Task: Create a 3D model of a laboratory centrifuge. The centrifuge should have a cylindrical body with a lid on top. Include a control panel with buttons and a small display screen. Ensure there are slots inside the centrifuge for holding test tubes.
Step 413:
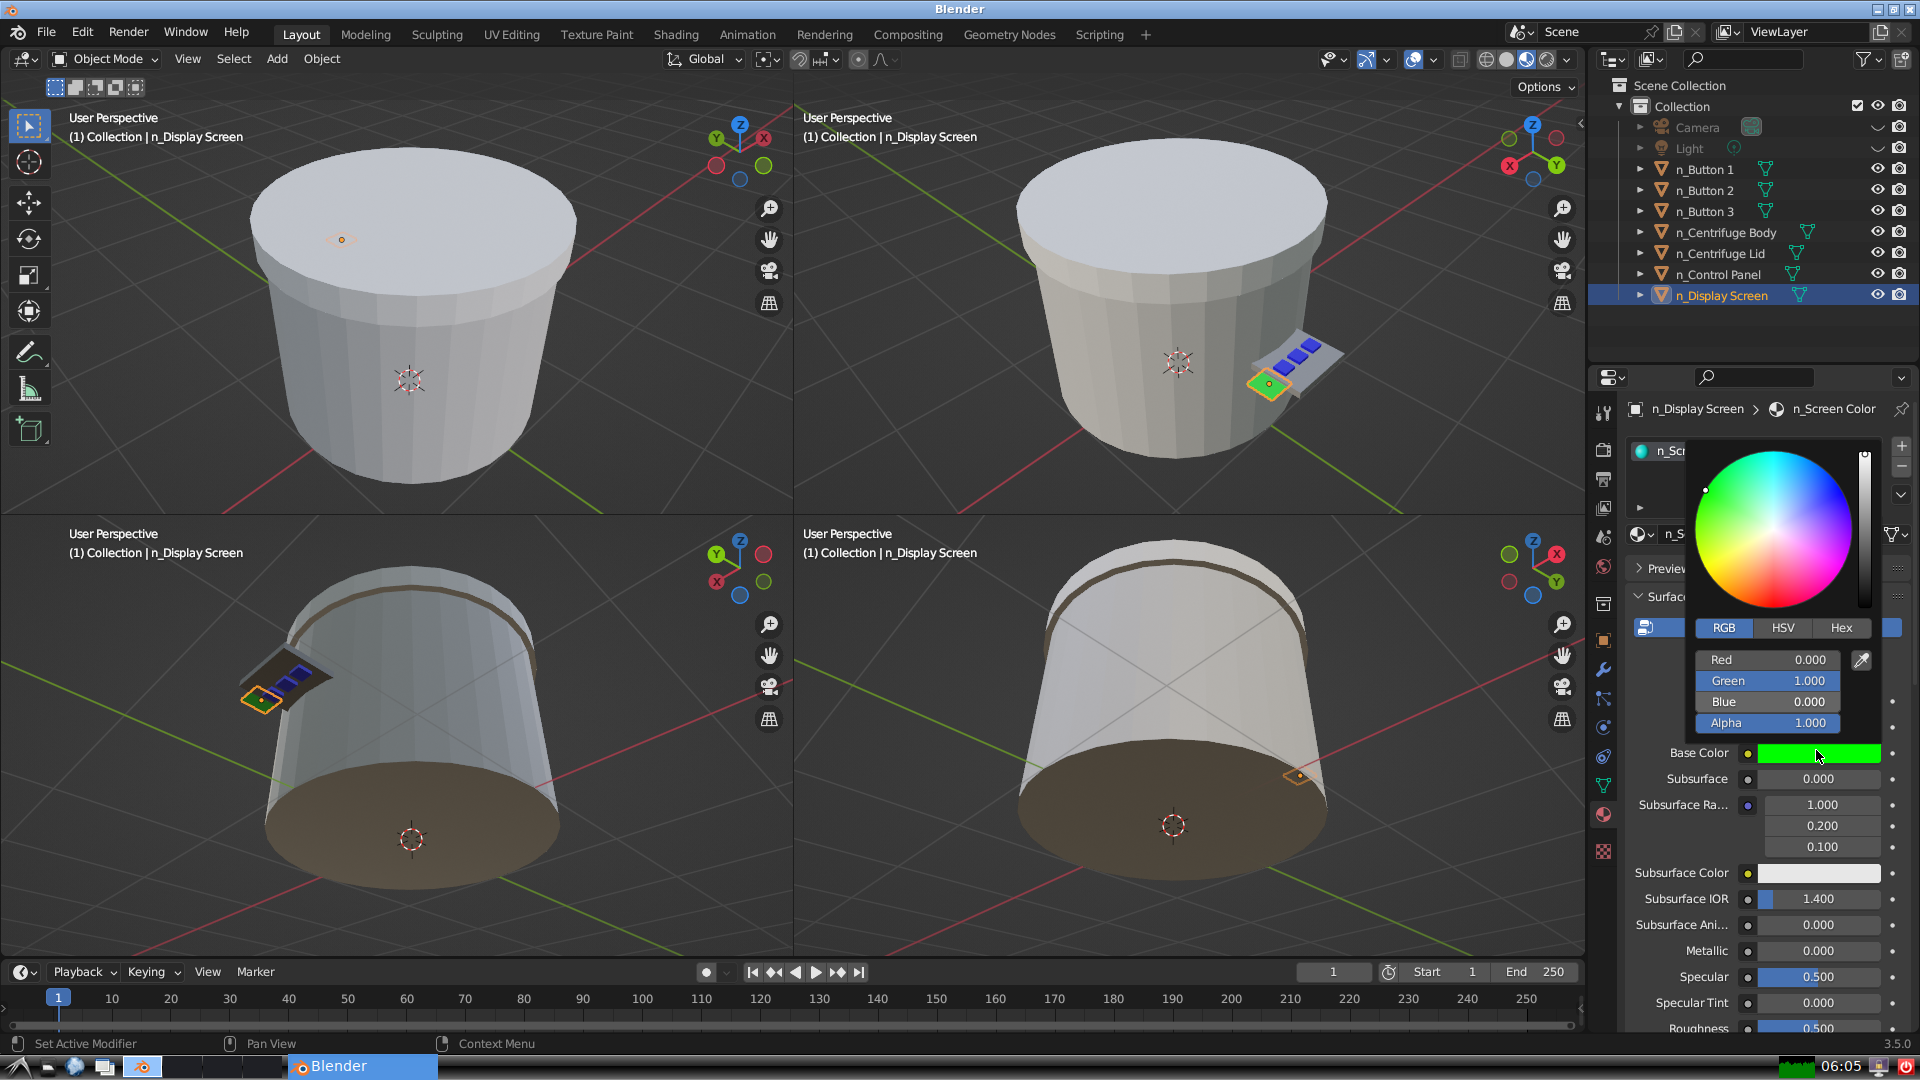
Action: click: no